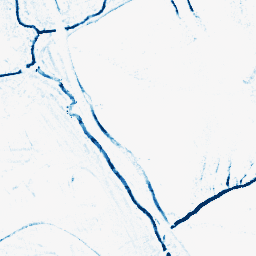
Category: morphological
Decomposition family: morphological_ellipse
Decomposition parameters: operation: closing
width: 5
height: 5
Upsampling method: quintic
Upsampling parameters: scale: 2
Upsampling scale: 2